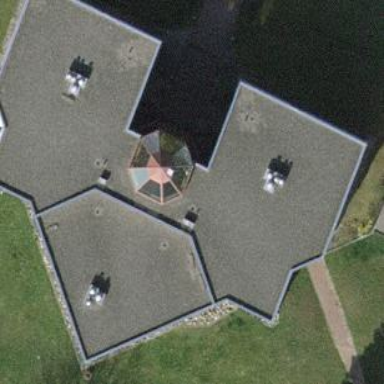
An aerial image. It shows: Building with flat roof.